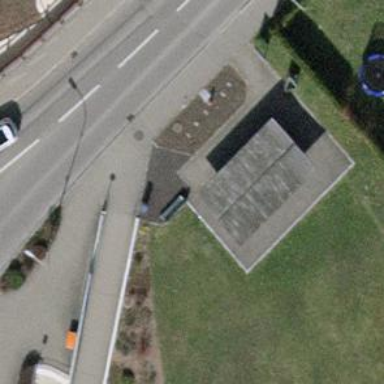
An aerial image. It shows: Bench.